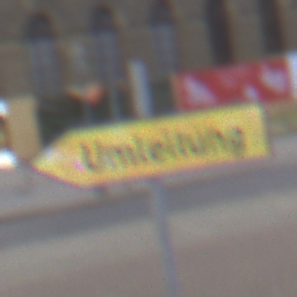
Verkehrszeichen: UmleitungswegweiserLinksweisend
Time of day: MorningAfternoon
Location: Outdoor (Urban)
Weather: PartlyCloudy
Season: NotSpecified
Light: Natural